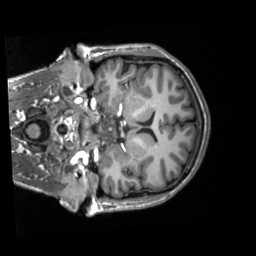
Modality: T1w
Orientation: coronal
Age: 25
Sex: female
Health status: ill
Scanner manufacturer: siemens
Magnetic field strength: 3 T
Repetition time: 2.3 s
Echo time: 0.00201 s